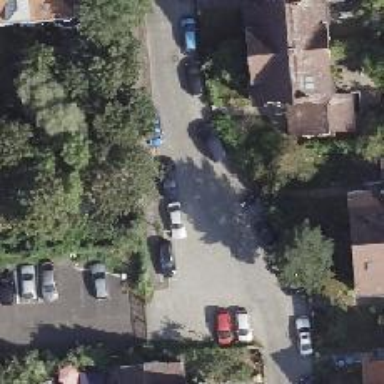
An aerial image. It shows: Residential road with sidewalks on both sides.